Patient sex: M
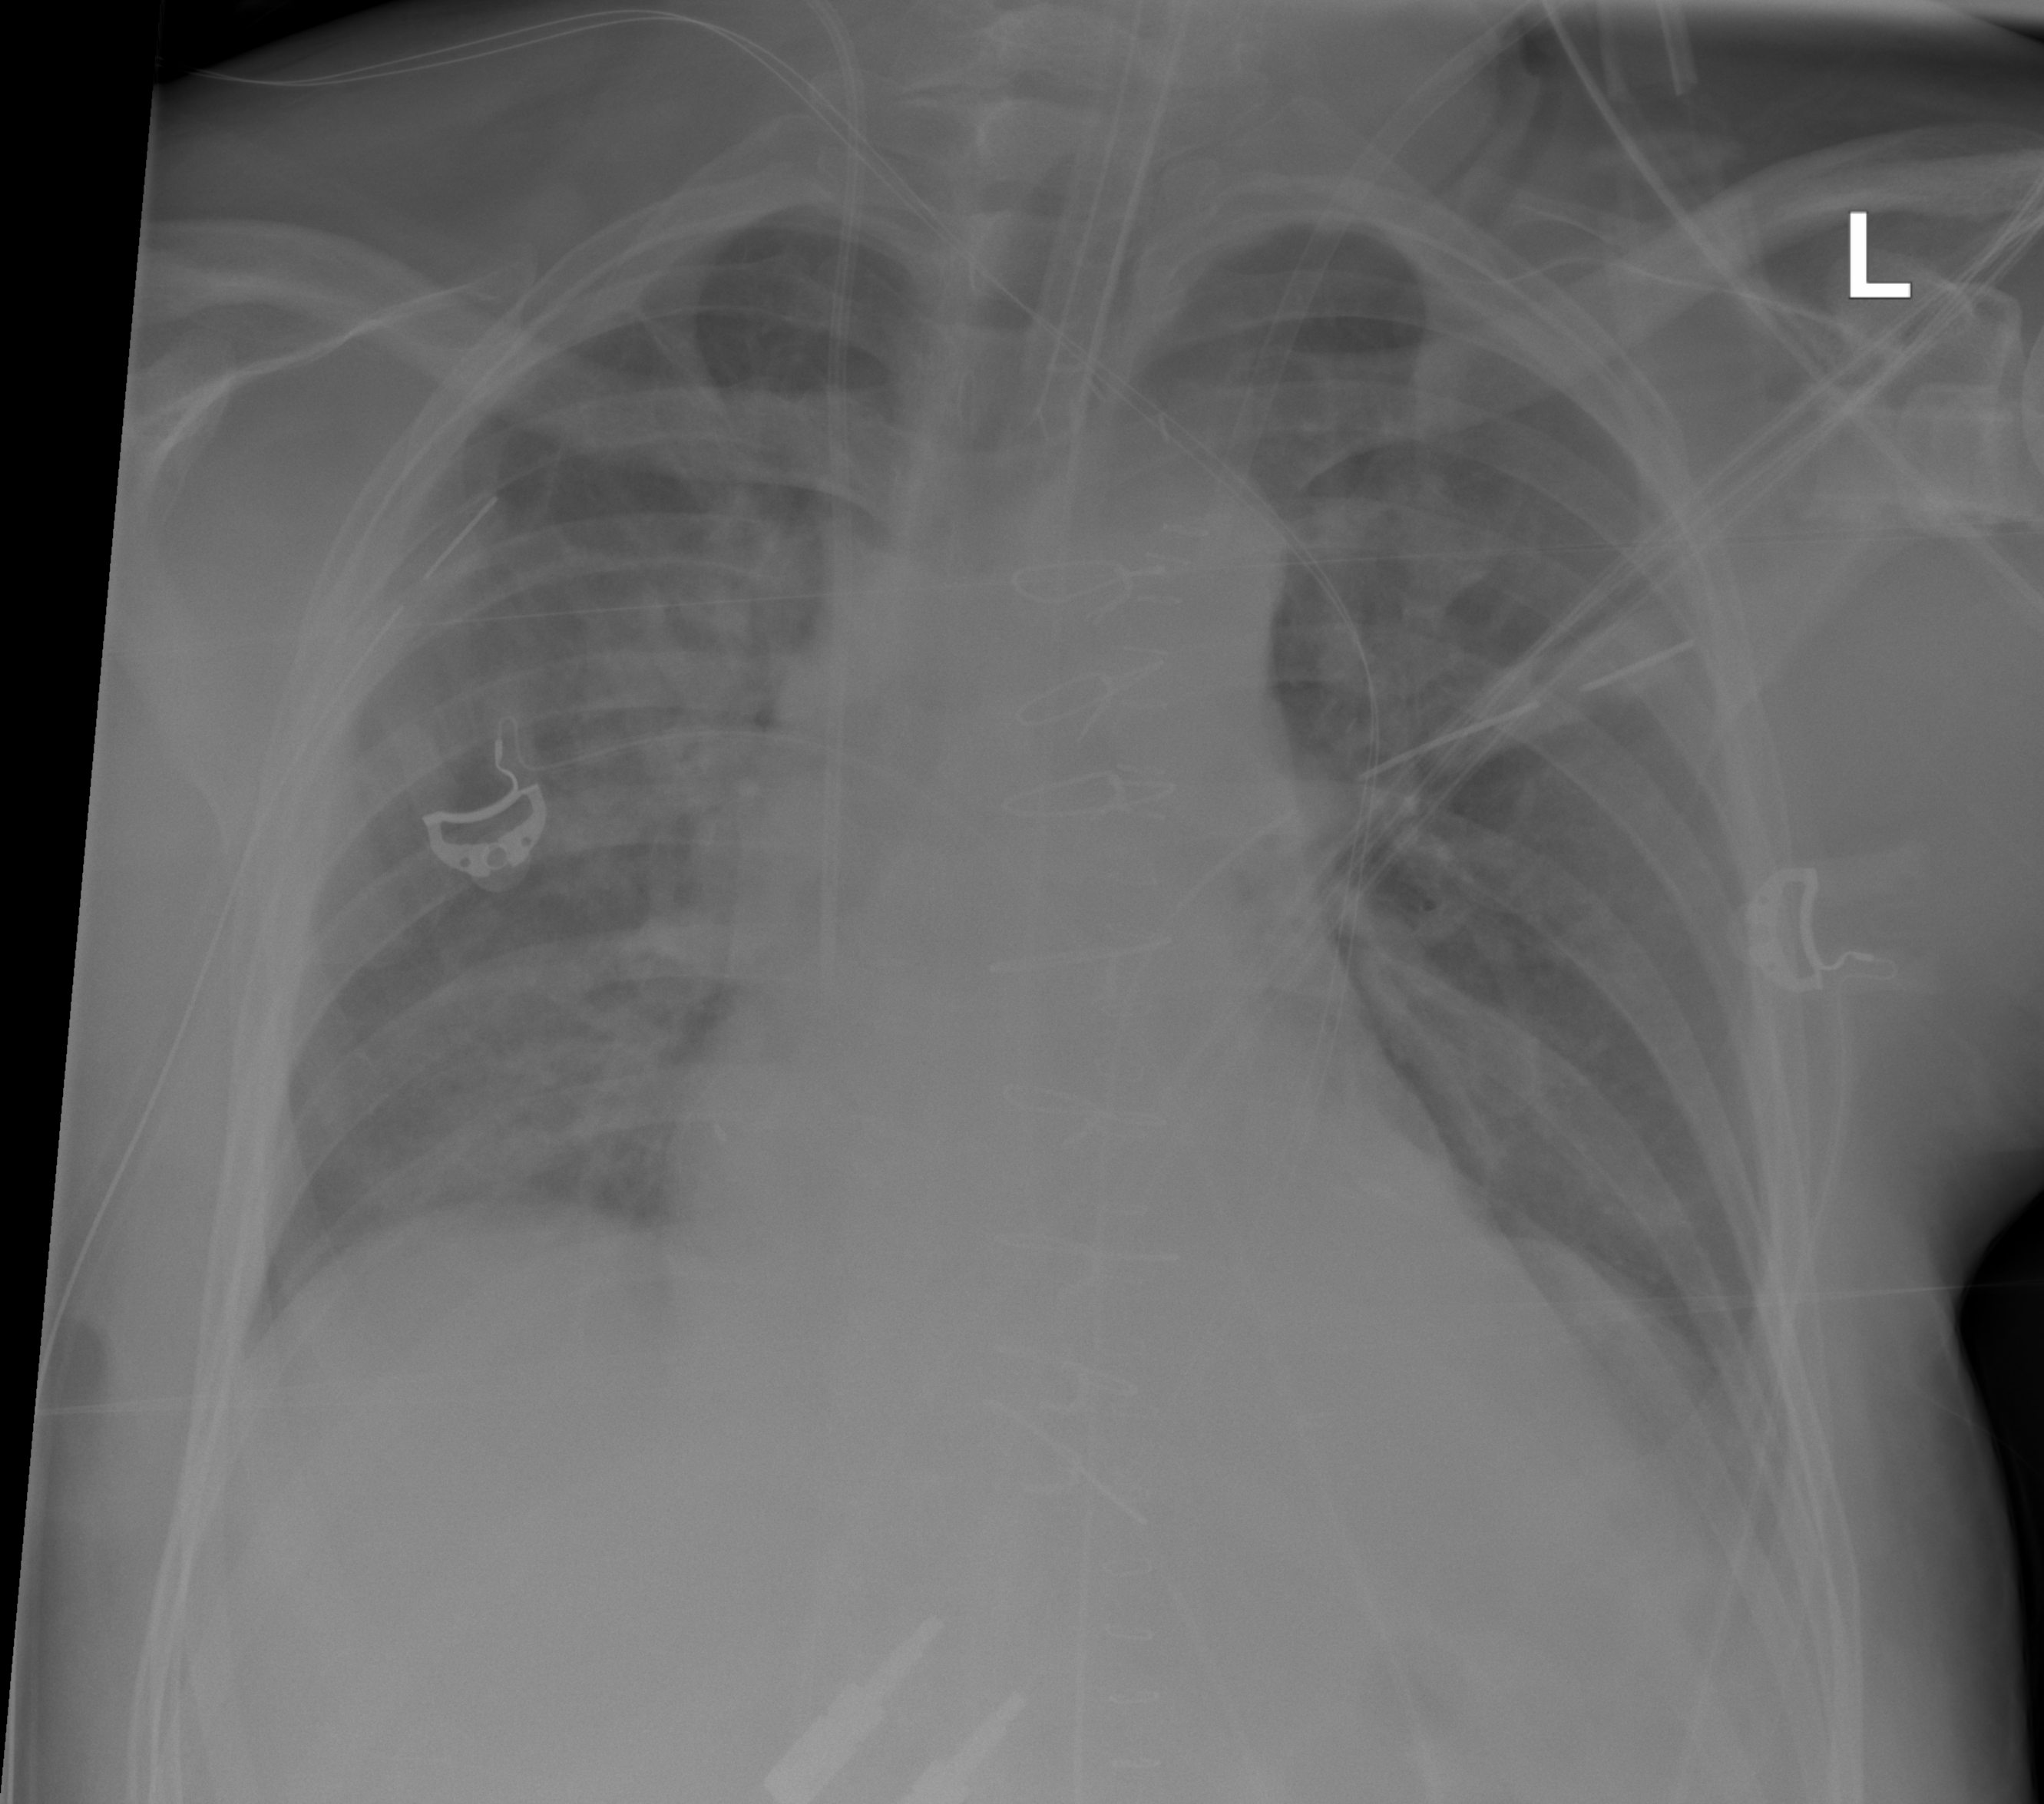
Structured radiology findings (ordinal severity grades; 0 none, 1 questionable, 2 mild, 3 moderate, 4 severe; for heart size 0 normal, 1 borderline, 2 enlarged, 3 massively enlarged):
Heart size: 2
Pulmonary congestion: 0
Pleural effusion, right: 0
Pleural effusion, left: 2
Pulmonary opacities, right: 2
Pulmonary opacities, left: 0
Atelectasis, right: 2
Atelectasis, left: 2